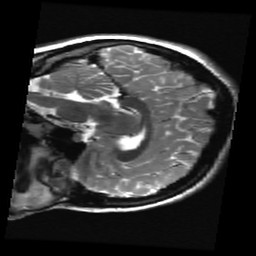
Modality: T2w
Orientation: sagittal
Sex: female
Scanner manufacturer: ge
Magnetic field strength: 3 T
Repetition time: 5 s
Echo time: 0.1012 s